Aerial crown-view tile of a tropical tree (Barro Colorado Island, Panama), acquired 20250915:
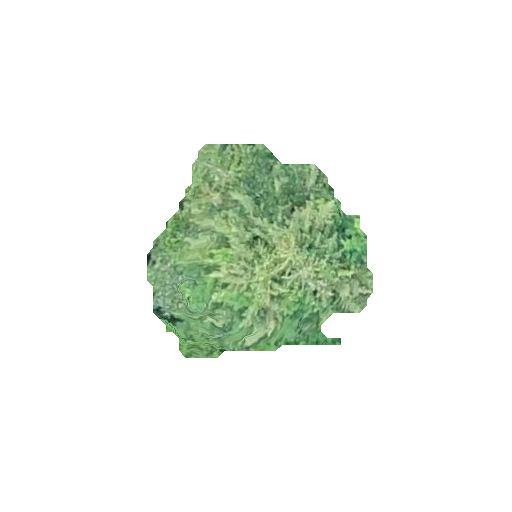
Species: Quararibea stenophylla
GBIF accepted scientific name: Quararibea stenophylla
Crown area: 50.495 m²